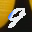
Label: 9